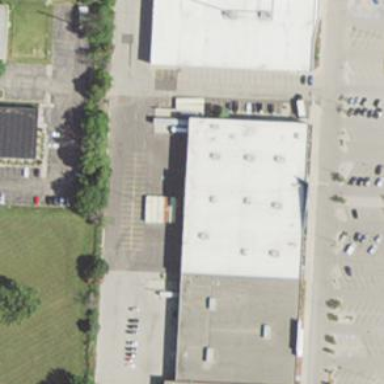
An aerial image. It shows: Retail building.